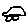
Label: car